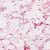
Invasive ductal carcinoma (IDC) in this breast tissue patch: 0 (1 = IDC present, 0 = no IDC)